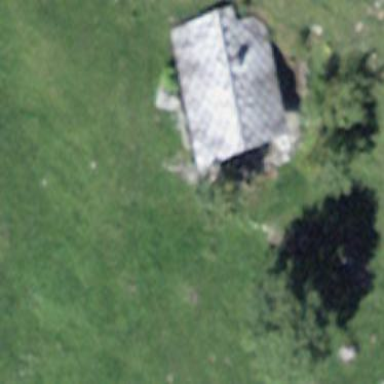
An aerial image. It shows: Cabin.